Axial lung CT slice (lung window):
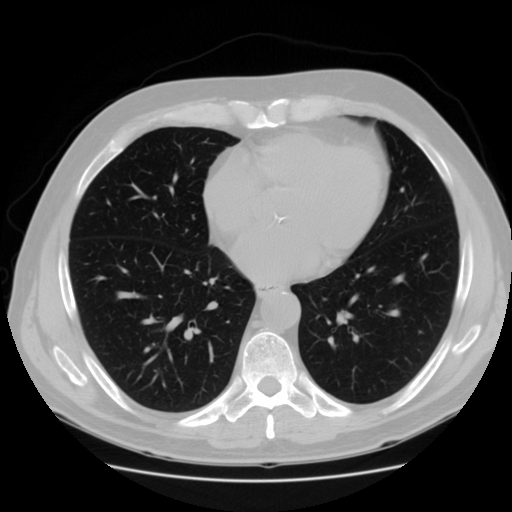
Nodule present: no